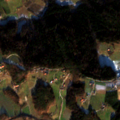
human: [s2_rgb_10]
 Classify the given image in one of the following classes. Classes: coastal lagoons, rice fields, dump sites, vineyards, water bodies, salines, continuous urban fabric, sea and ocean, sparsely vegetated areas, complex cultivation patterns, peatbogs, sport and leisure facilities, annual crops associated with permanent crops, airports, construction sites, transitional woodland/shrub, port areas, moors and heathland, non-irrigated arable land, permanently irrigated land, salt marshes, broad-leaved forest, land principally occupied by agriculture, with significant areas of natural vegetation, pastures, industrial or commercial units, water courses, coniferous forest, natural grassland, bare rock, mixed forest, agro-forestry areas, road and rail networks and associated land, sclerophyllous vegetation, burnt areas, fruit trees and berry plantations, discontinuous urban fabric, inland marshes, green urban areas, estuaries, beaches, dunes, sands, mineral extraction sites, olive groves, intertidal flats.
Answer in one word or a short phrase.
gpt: pastures, complex cultivation patterns, mixed forest